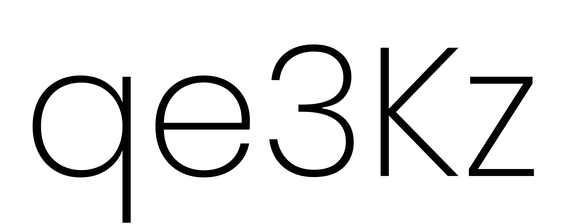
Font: Poppins-ExtraLight